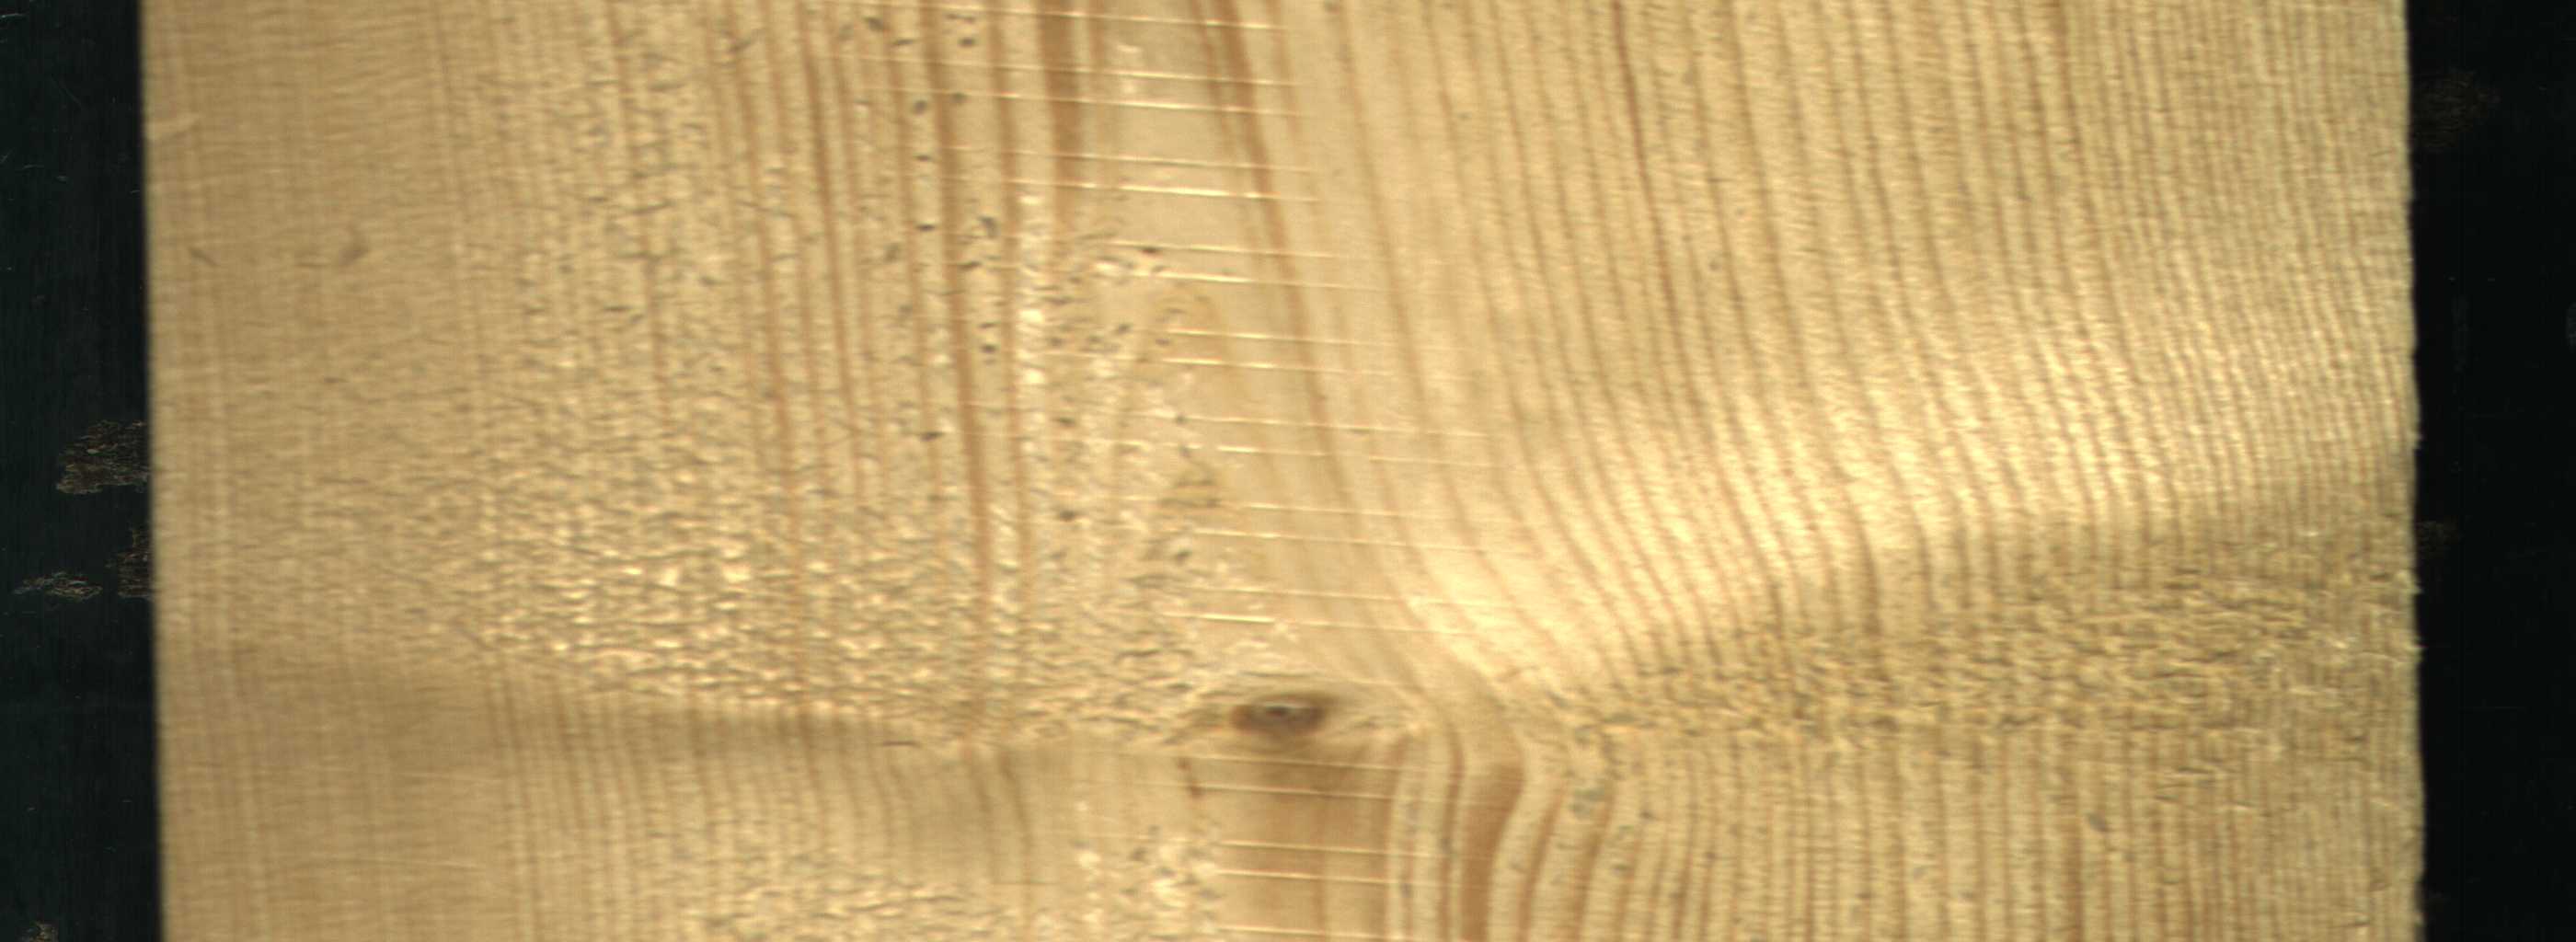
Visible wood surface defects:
Live_Knot